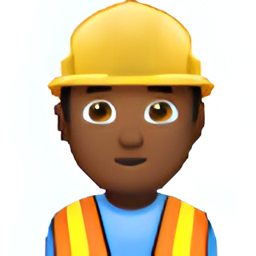
Name: construction worker
Emoji: 👷🏾
Group: People & Body
Sub-group: person-role